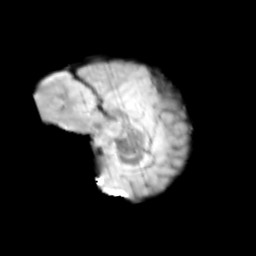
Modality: T2w
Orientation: sagittal
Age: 12
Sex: male
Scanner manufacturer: siemens
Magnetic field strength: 3 T
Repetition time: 3.8 s
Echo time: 0.07 s